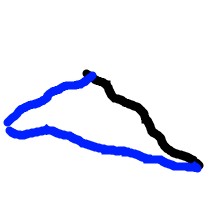
Shape: triangle